Question: For example, if I am using 'glTexCoord3f(GLfloat s,GLfloat t,GLfloat r)', paramesters 's', 't', 'r' are supposed to be within the range of '0.0f' and '1.0f'. But I am wonder whether it will be okay for us to set some values which are beyond this range?
The motivation for doing this is that if I am trying to visualize the cross section of a cube as shown in the following image. The red rectangle 'abcd' is the cross section I am trying to visualize. But I notice that the coordinates of the green rectangle 'ABCD' is a lot easier to get (especially when the plane is not perpendicular to any axis).

---
I just give that a try. It seems that there is no problem what so ever. But I am still a little bit worry about that though. I don't know whether it is good practice to do so. Whether this is supported by all sort of graphic cards?
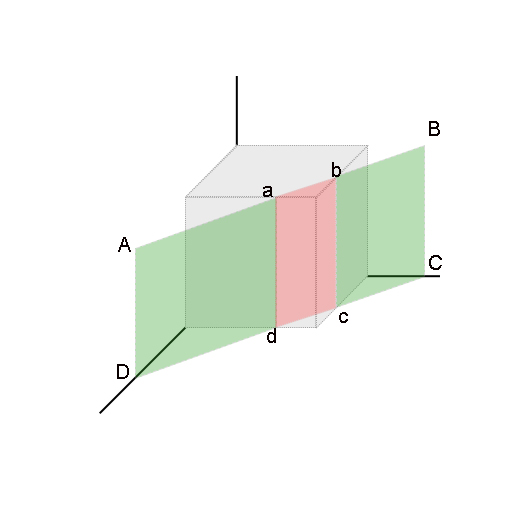
Answer: OpenGL texture coordiates may be arbitrary values. They will however be clamped, or repeated/wrapped into the range 0...1 depending on the texture coordinate wrap or clamp settings.
Also some texture targets treat texture coordinates differently. GL_TEXTURE_xD behave as one would expect. GL_TEXTURE_CUBE_MAP takes the texture coordinate to be a direction vector. GL_TEXTURE_2D_ARRAY treats the S and T components as usual, but the R component as a layer index. GL_TEXTURE_RECTANGLE treats the texture coordinates as pixel indices into the texture image.